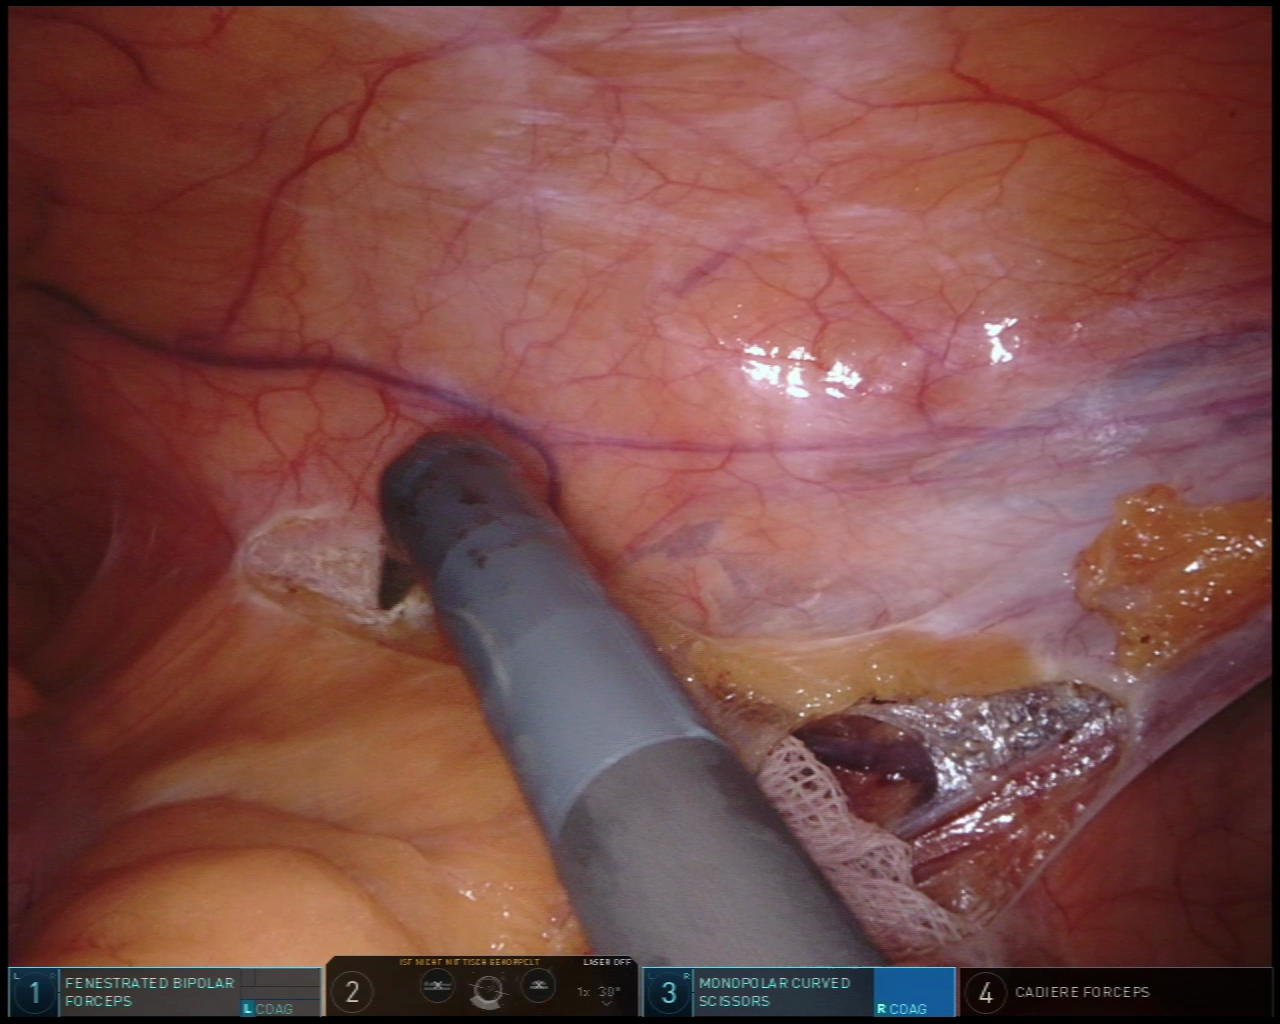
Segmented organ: abdominal_wall
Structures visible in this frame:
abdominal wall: yes
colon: no
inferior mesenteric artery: no
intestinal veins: no
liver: no
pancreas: no
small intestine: no
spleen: no
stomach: no
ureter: no
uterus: no
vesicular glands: no